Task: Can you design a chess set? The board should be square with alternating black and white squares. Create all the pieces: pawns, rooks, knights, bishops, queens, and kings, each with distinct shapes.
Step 111:
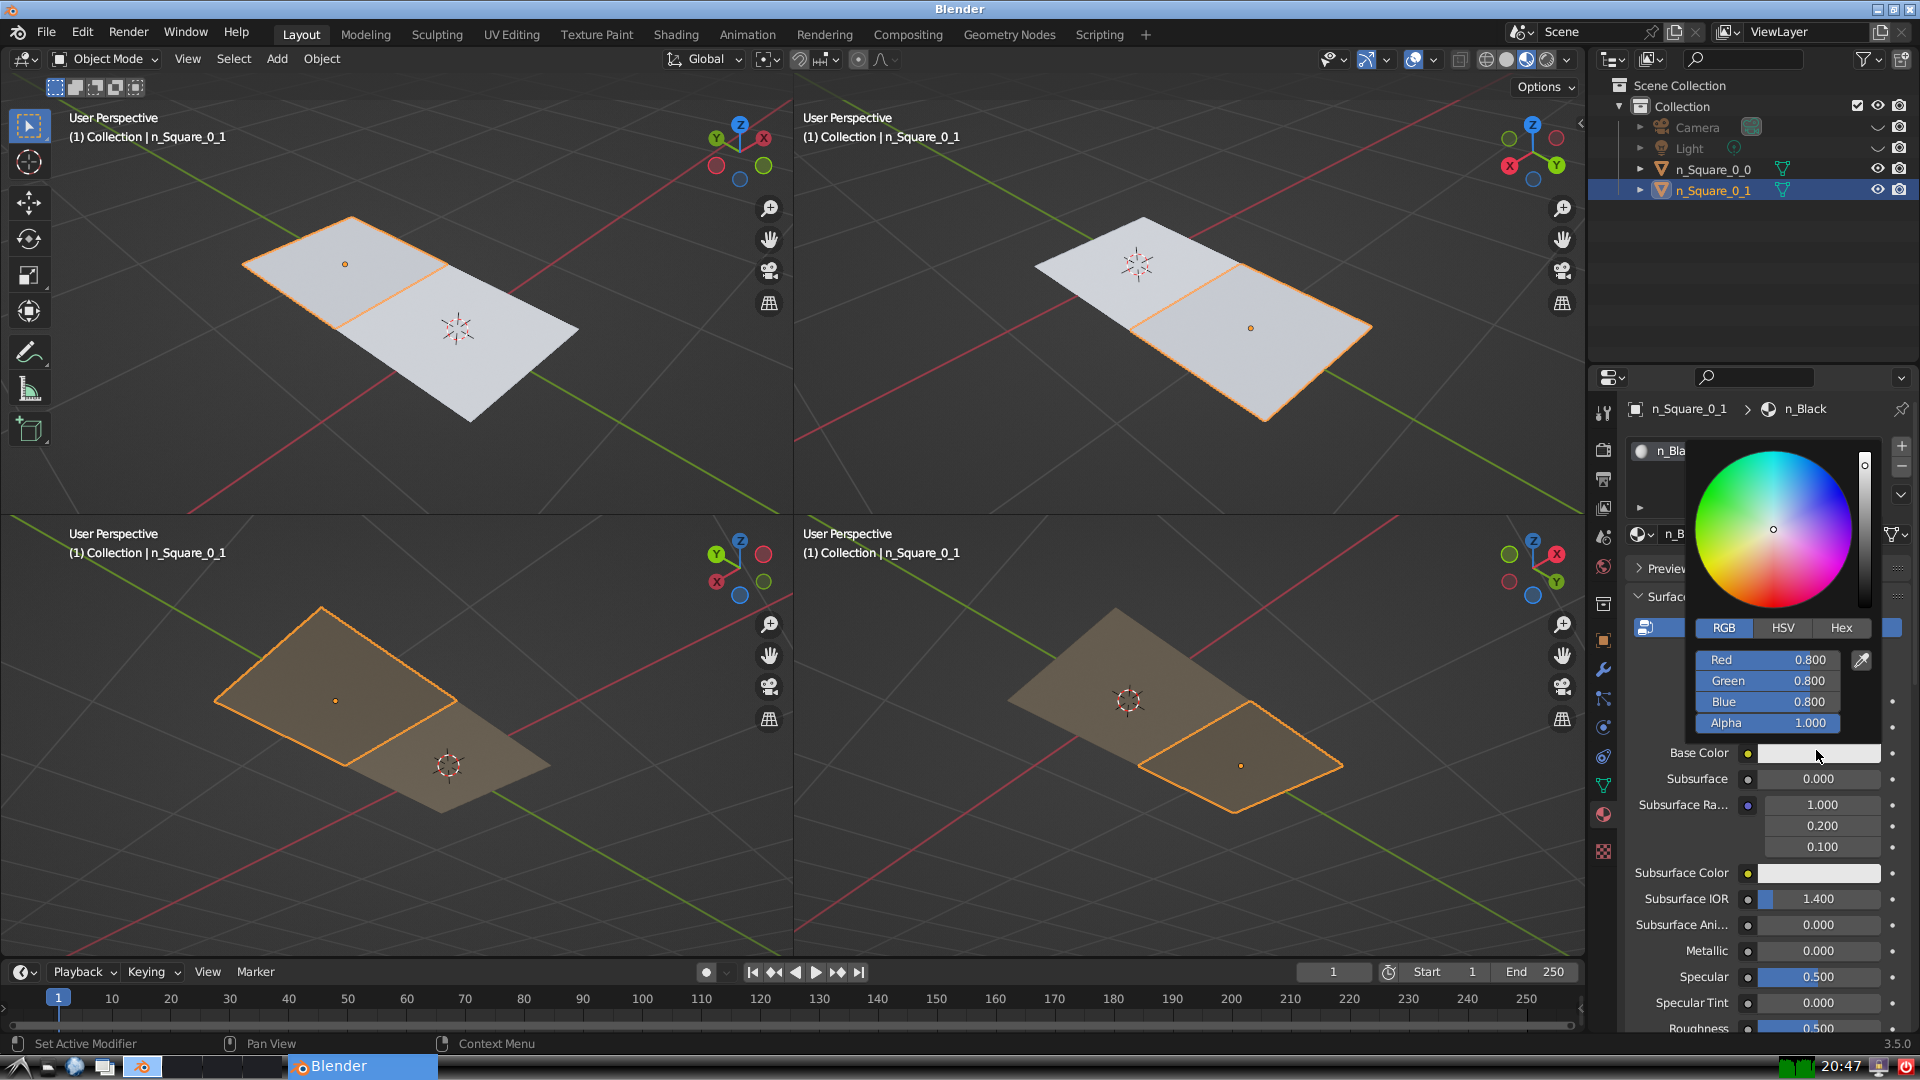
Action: {"mouse_move": [1725, 625]}